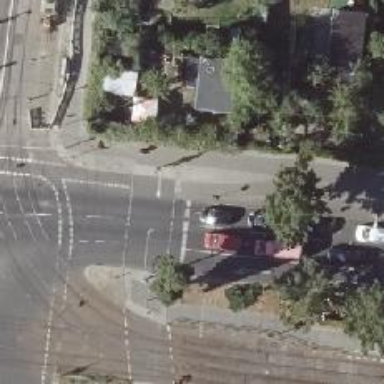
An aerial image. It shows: Road with traffic signals for signaling.